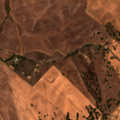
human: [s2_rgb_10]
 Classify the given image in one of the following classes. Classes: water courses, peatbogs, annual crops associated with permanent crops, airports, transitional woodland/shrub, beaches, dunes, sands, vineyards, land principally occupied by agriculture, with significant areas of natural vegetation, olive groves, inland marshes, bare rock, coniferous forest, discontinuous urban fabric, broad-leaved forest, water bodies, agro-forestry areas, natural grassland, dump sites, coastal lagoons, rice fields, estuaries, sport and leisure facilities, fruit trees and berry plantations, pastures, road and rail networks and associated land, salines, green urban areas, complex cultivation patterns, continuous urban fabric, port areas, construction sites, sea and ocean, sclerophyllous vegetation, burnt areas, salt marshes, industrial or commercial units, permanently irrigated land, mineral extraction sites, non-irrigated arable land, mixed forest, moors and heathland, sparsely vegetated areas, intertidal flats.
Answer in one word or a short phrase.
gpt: non-irrigated arable land, agro-forestry areas